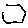
Label: hexagon